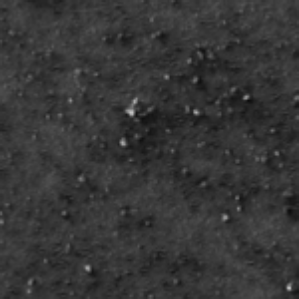
Label: frost